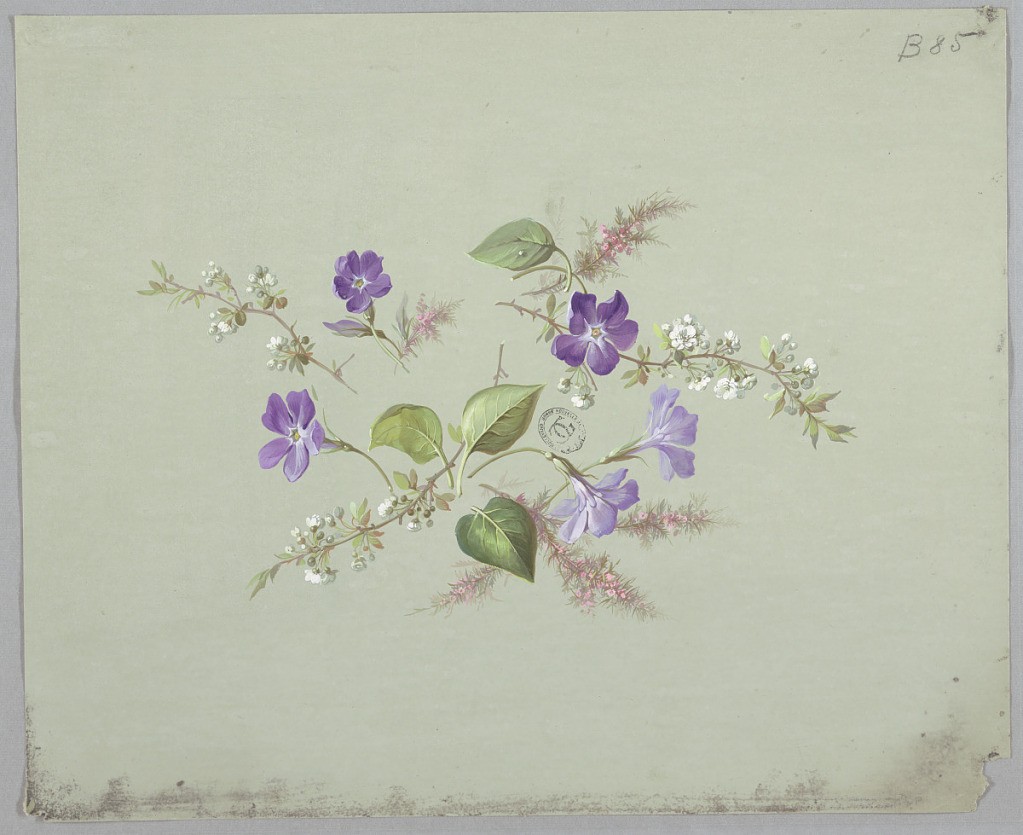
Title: Design for Wallpaper and Textiles: Flowers
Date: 19th century
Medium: Brush and gouache on cream paper
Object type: Drawing
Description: Cluster of flowers and foliage at center of page. Five purple flowers facing various directions, four green leaves facing various directions, three branches with white blossoms radiating from center, and three branches with pink blossoms and tuft-like foliage facing various directions.